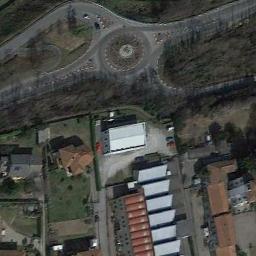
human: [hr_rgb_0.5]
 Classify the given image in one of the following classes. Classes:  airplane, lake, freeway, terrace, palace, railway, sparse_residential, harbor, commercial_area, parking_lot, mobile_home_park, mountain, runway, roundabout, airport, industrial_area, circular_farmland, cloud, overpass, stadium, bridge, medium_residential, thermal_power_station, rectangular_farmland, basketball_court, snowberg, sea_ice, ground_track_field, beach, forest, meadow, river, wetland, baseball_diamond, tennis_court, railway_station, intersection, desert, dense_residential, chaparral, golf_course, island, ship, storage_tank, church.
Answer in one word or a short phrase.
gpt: roundabout